Group 1:
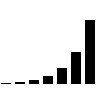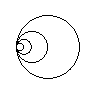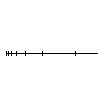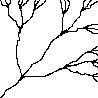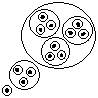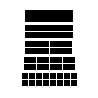
Group 2:
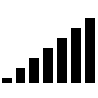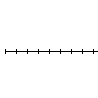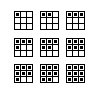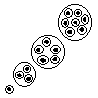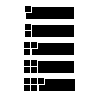
Rule separating the two groups: Exponential increase vs. linear increase.
Concepts: acceleration, exponential
Author: Jago Collins